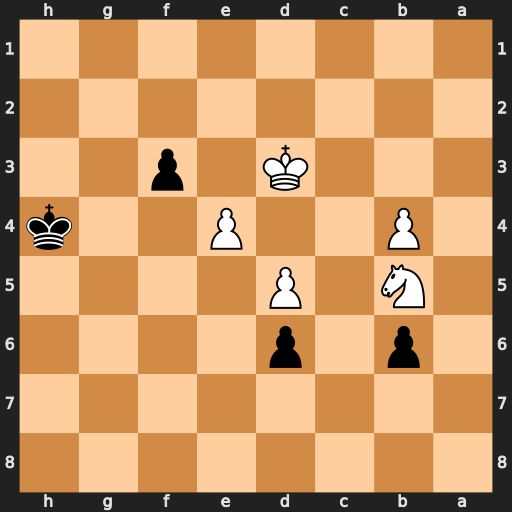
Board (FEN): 8/8/1p1p4/1N1P4/1P2P2k/3K1p2/8/8
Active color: b
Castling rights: -
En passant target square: -
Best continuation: Kh3 Ke3 Kg2 Kf4 f2